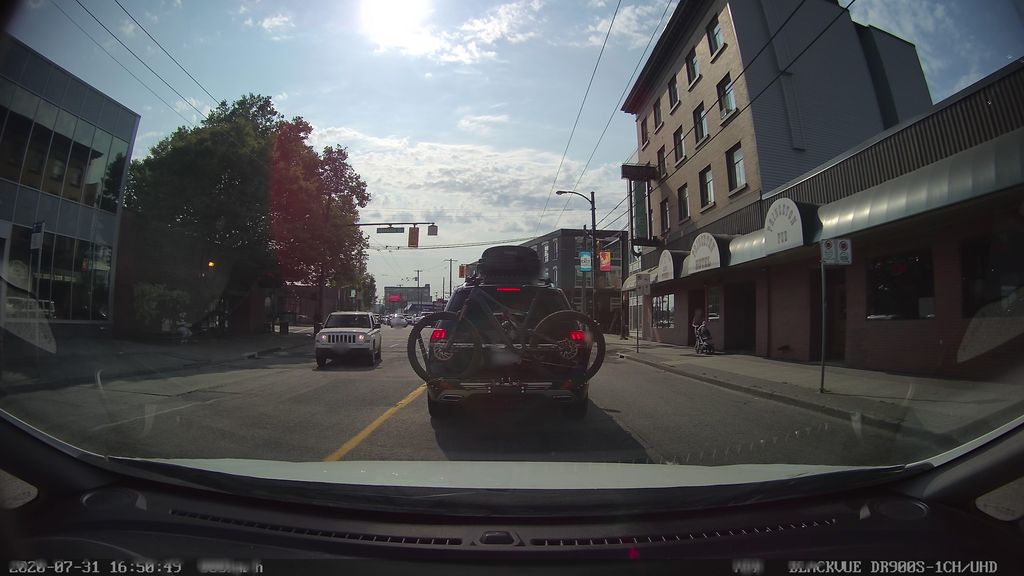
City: vancouver